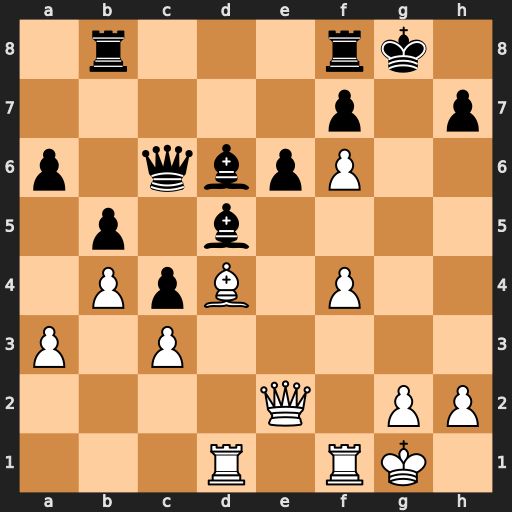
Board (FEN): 1r3rk1/5p1p/p1qbpP2/1p1b4/1PpB1P2/P1P5/4Q1PP/3R1RK1
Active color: w
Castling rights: -
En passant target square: -
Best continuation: Qg4+ Kh8 Qg7#